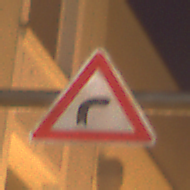
Verkehrszeichen: KurveRechts
Umgebung: Outdoor, Urban
Tageszeit: Night
Wetter: Clear
Licht: Artificial
Jahreszeit: NotSpecified
Kontrast: HighContrast